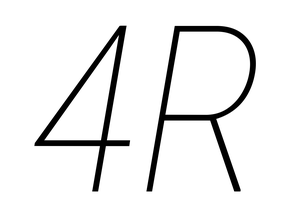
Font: Roboto-Italic_Condensed_Thin_Italic